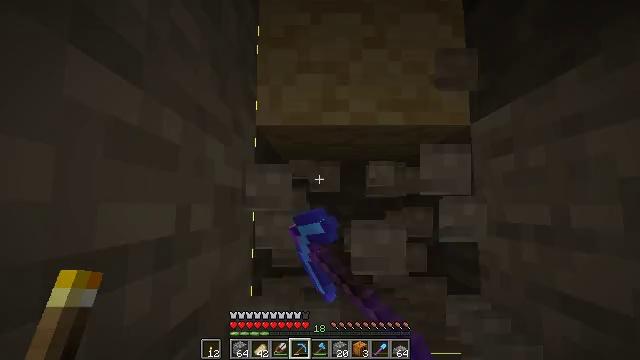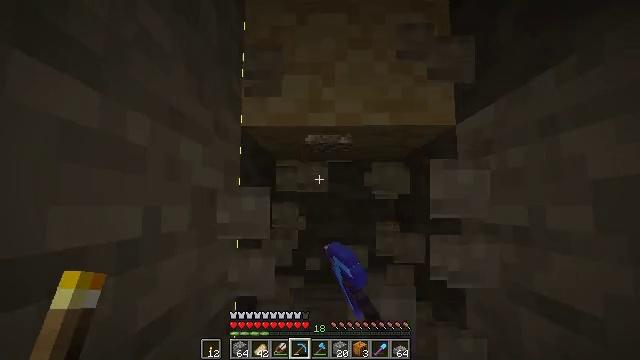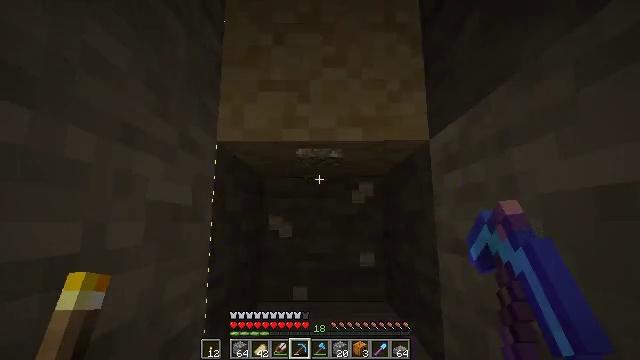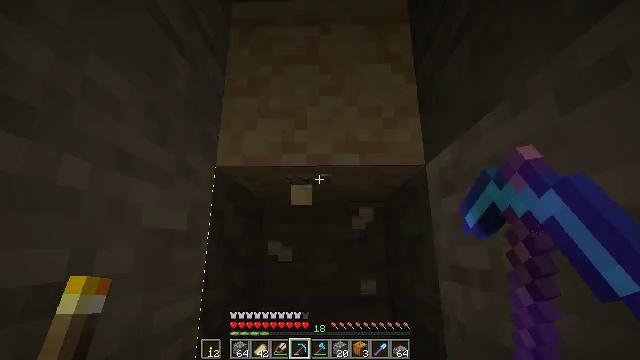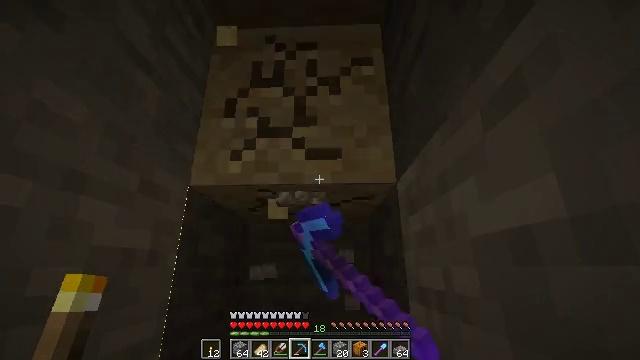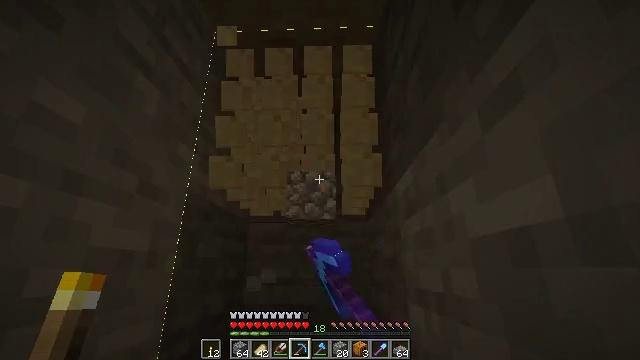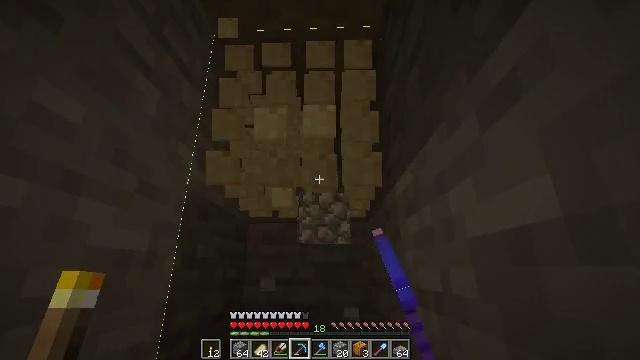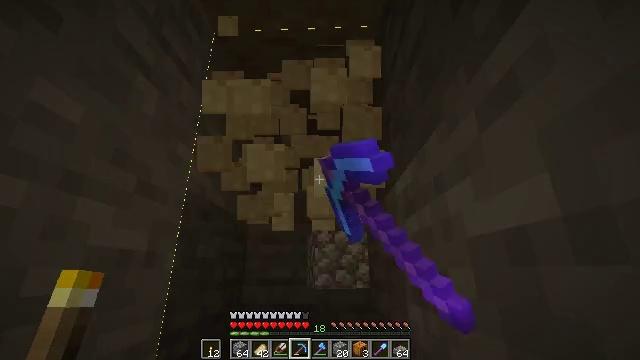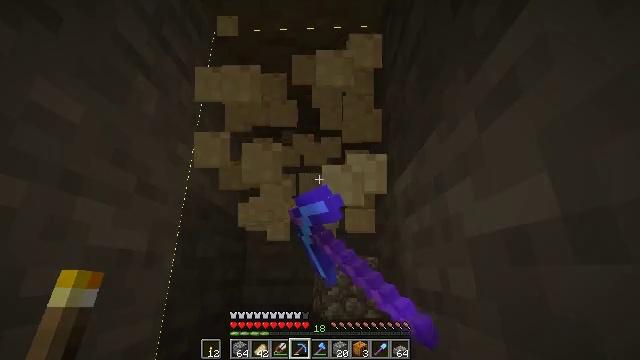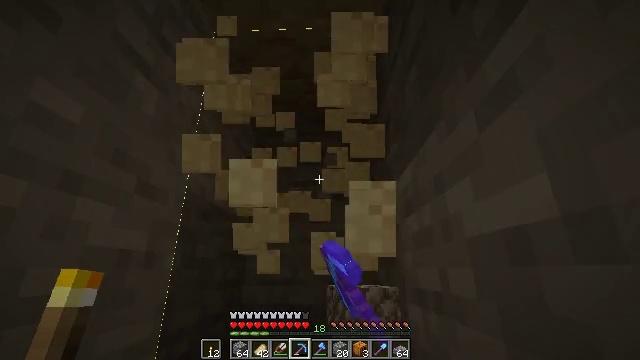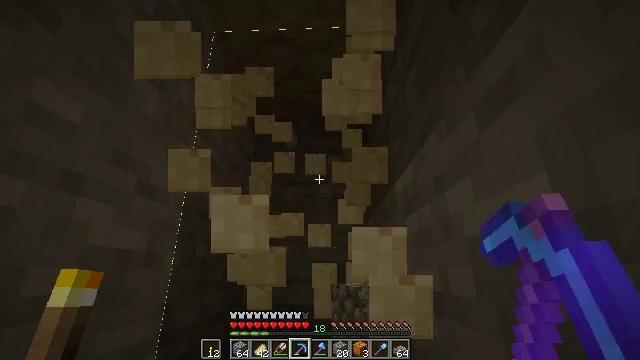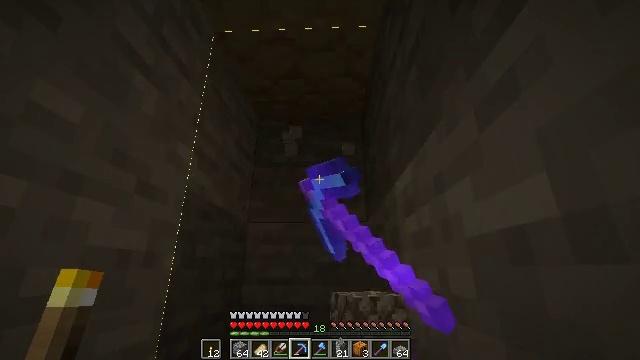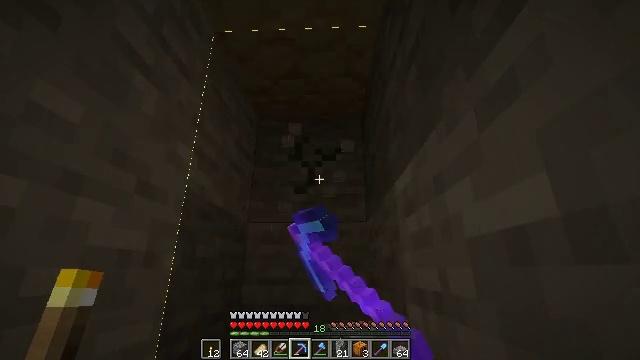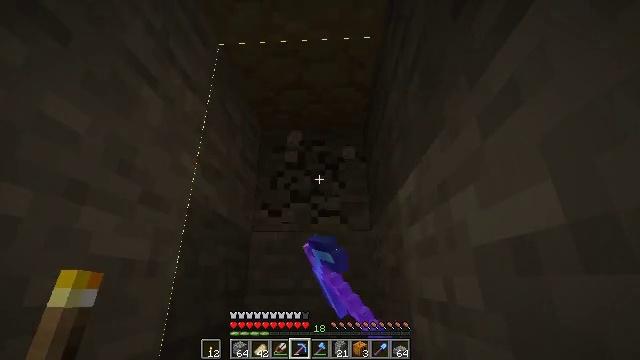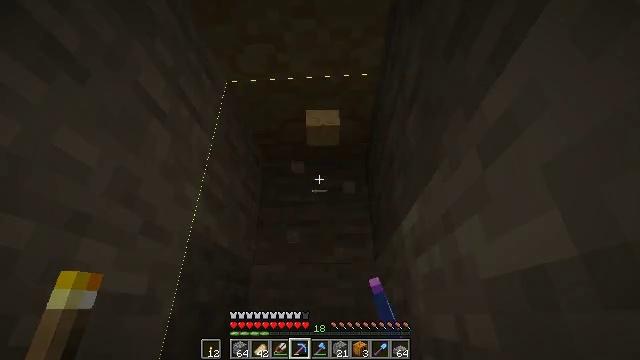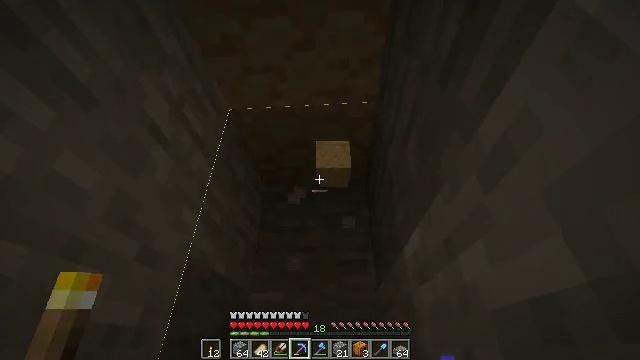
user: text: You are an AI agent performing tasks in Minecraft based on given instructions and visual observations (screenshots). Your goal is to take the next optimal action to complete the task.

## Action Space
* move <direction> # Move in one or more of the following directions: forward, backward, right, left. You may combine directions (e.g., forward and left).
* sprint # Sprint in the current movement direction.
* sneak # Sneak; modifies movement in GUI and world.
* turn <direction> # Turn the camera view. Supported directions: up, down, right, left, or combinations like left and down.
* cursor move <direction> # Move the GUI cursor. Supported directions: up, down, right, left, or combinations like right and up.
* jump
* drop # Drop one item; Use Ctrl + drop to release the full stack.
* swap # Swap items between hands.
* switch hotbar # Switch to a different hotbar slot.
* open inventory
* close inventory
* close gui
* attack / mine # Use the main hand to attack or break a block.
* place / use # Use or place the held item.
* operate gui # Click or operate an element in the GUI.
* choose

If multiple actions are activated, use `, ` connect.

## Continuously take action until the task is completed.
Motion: motion action
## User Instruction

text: Gather sandstone from the desert.
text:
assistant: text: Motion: move right, attack / mine
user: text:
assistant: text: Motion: move right, turn up, attack / mine
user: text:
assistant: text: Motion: move right, turn up, attack / mine
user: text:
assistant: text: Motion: turn left and up, attack / mine
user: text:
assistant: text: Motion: attack / mine
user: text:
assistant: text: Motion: attack / mine
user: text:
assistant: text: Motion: attack / mine
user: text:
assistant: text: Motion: attack / mine
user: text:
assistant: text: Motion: attack / mine
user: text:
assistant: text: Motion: attack / mine
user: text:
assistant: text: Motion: attack / mine
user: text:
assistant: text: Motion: attack / mine
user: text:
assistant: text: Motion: turn up, attack / mine
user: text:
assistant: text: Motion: turn up
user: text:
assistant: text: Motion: turn up
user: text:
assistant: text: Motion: turn up
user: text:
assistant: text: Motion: turn up
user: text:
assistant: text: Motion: turn up
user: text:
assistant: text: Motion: no_op
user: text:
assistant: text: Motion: attack / mine
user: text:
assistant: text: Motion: attack / mine
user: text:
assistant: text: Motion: attack / mine
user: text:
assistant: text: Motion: attack / mine
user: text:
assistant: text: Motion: attack / mine
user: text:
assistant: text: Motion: turn up, attack / mine
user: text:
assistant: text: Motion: turn up, attack / mine
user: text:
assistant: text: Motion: turn up, attack / mine
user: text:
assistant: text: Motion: turn left and up, attack / mine
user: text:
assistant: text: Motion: turn up, attack / mine
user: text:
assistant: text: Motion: attack / mine